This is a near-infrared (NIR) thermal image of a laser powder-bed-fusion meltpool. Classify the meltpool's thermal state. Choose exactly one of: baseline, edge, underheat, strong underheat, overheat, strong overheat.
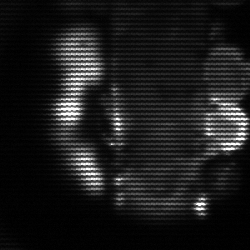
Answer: strong underheat